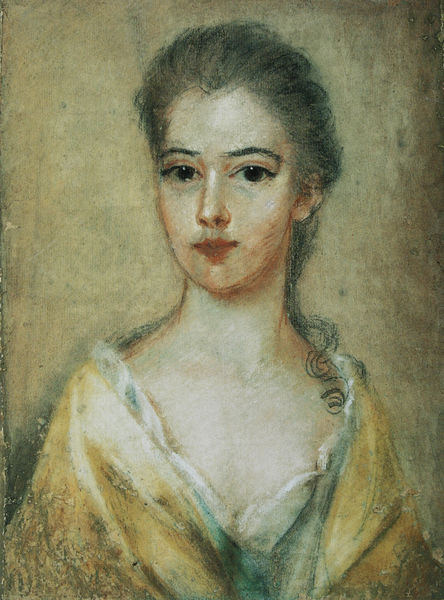
Titel: Mrs. Samuel Prioleau
Künstler: Henrietta Deering Johnston
Standort: Winston-Salem (North Carolina)
Institution: Museum of Early Southern Decorative Arts
Schlagwörter: blau, umhang, weiß, gelb, grün, mädchen, ausschnitt, braun, frau, frisur, grau, haar, hell, hintergrund, kleid, kreide, licht, mund, nase, ohr, orange, pastell, profil, schwarz, stirn, türkis, zeichnung, blick, dame, rot, schal, malerei, alt, jung, arm, augen, barock, gesicht, kleidung, bildnis, hals, portrait, porträt, öl, morgen, gewand, haare, mantel, brustbild, dekolletee, frontal, hübsch, lippen, locke, locken, ohren, schulter, schön, zart, papier, modern, schmal, decolleté, dünn, helligkeit, velasquez, kohle, minimalistisch, leinwand, dekolltee, decoltee, natürlich, dekolte, pferdeschwanz, diego, pastellzeichnung, haarstränen, schonheit, 19.jh., dkollete, 18.jh., manteau, blick aus dem ibld, cariera, sxhönheit